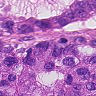
Metastatic tissue present: yes